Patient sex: F
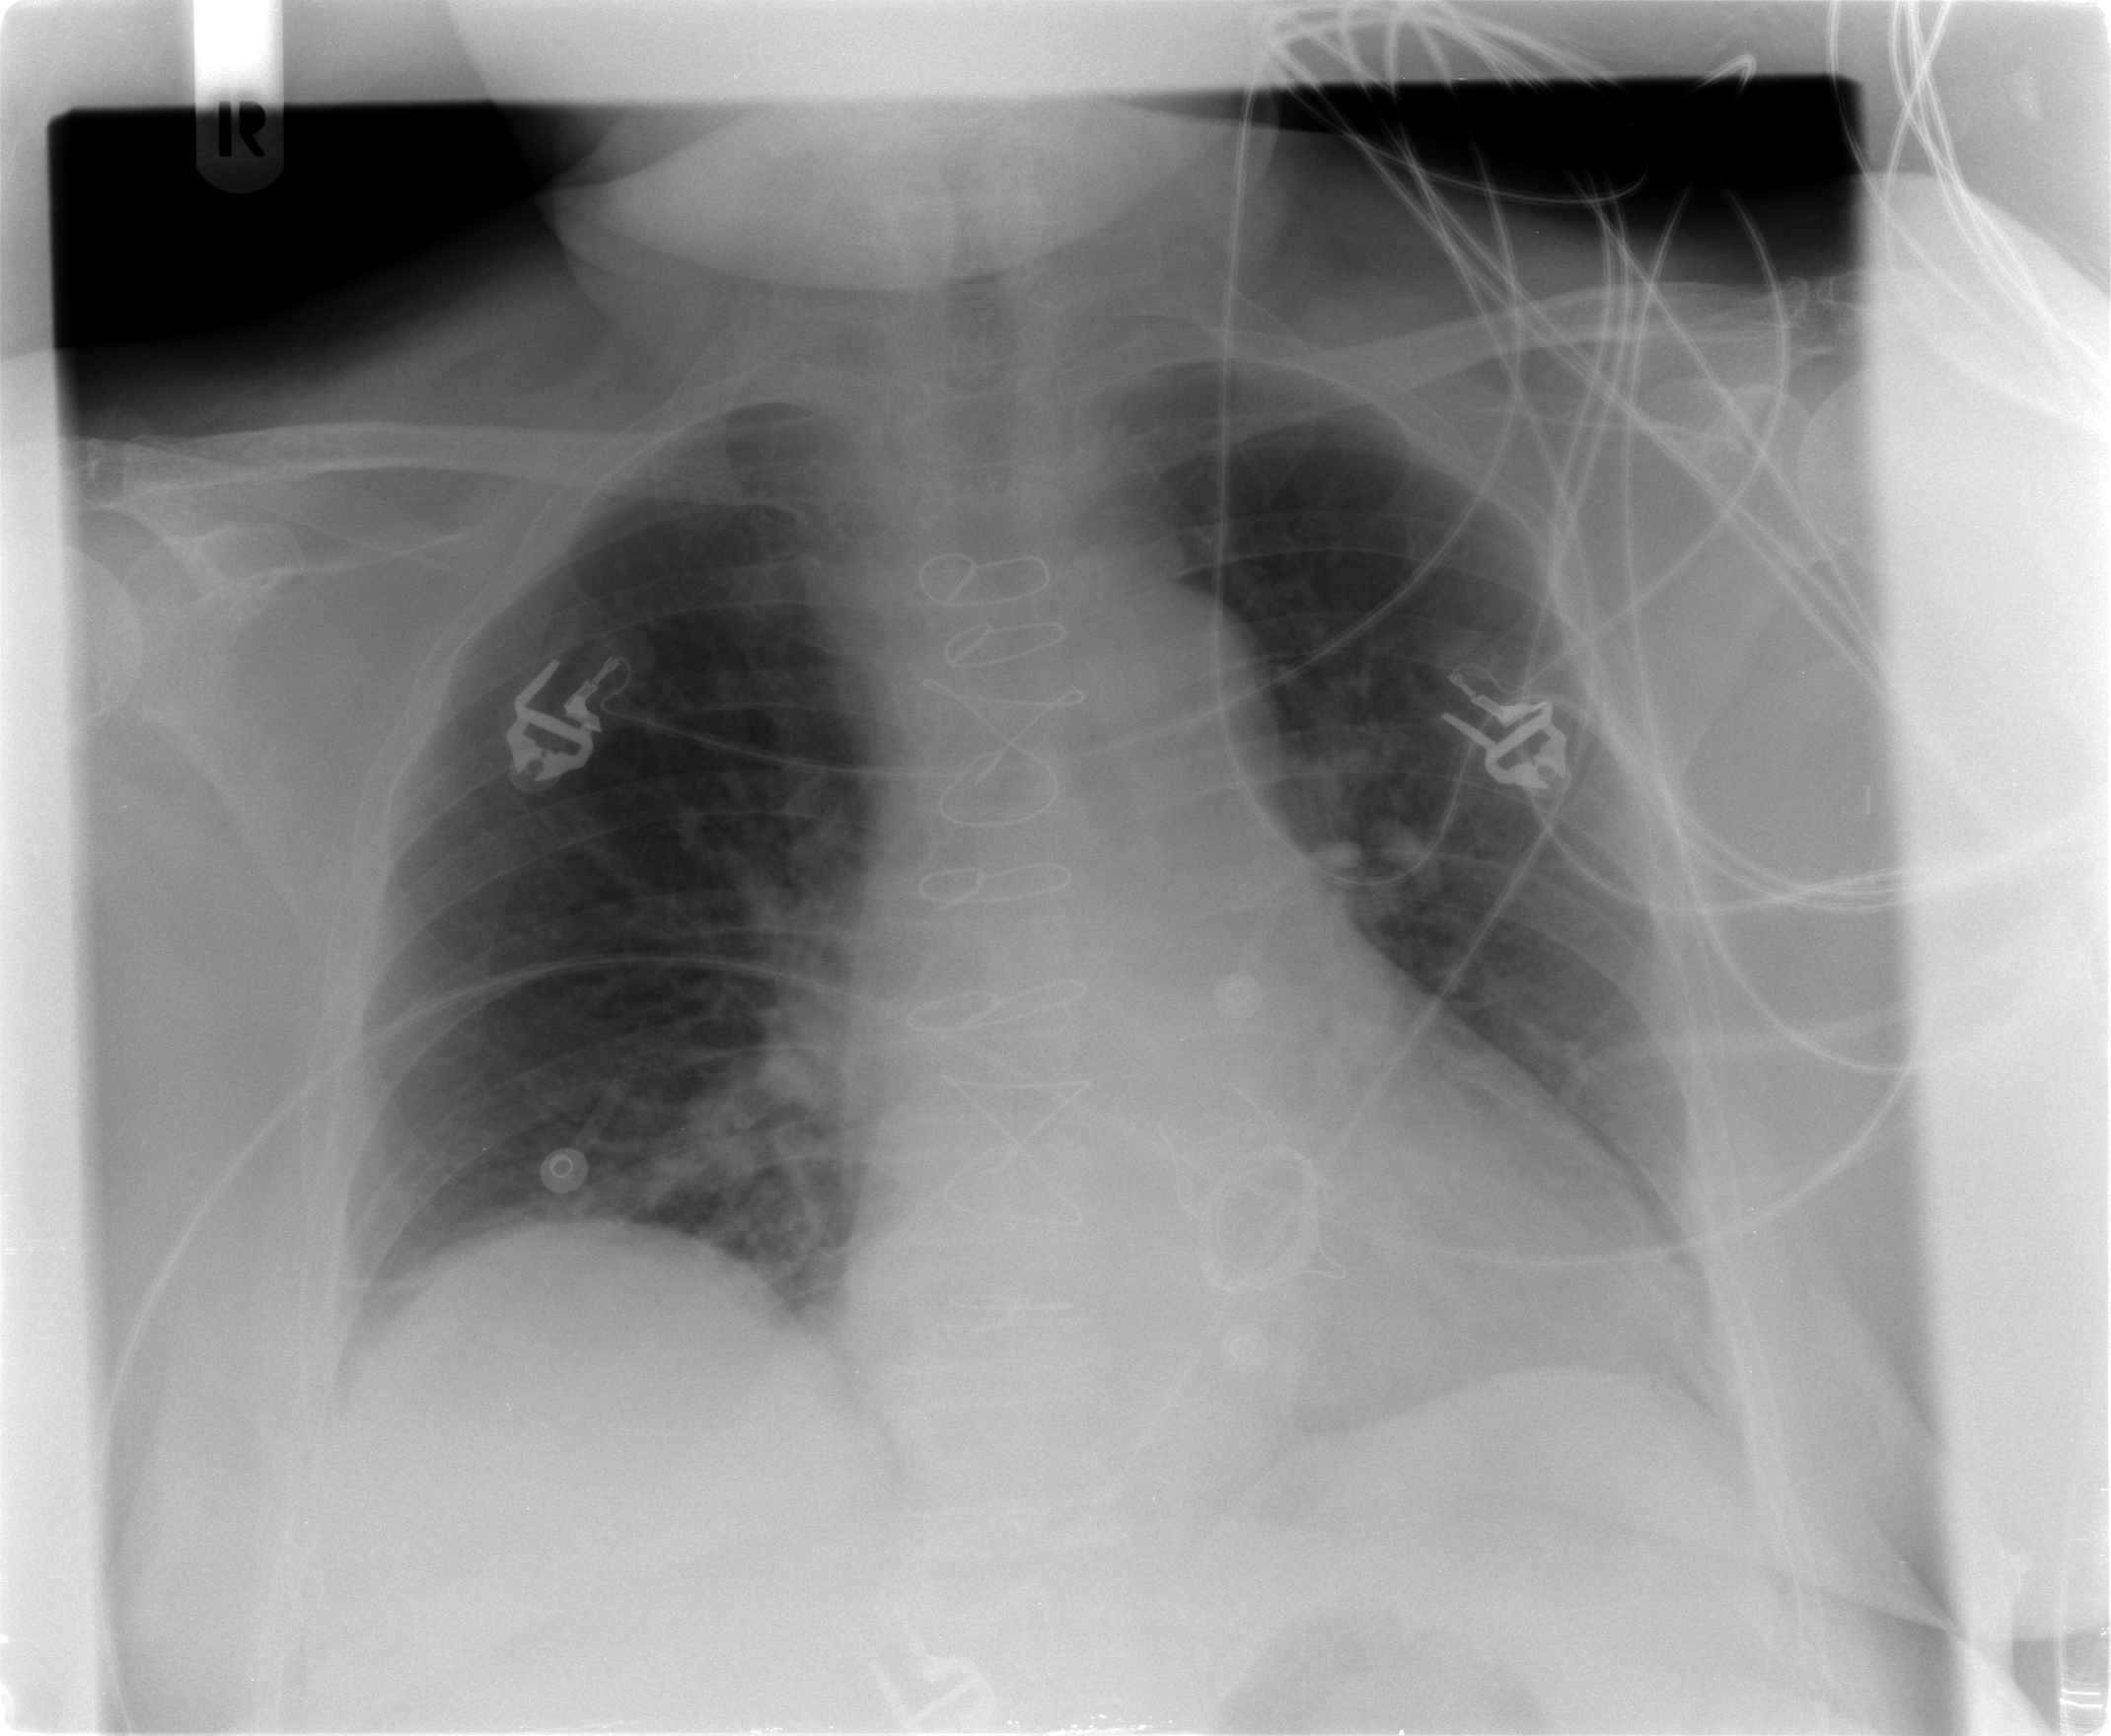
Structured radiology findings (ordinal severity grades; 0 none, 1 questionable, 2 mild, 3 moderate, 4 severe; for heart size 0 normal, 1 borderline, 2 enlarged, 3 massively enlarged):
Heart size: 1
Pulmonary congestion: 0
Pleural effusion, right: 0
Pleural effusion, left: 1
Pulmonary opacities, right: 0
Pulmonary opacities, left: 0
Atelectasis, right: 2
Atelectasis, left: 1